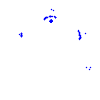
Particle: kaon